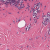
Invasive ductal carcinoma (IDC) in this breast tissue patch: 0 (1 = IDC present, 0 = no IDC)